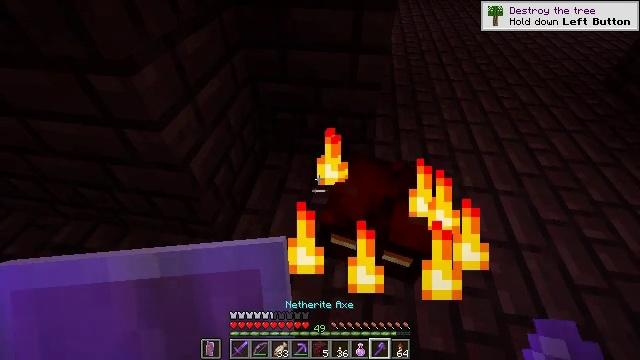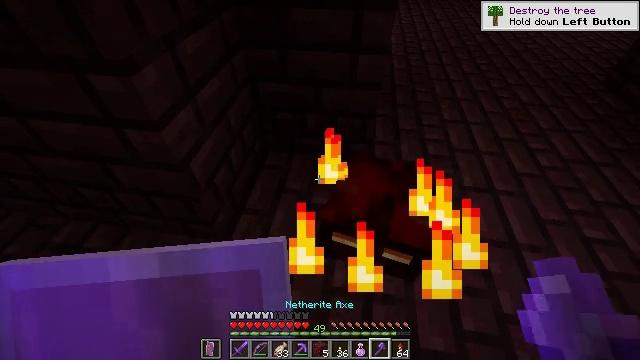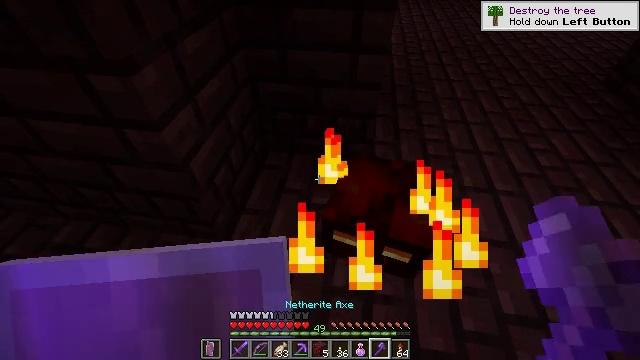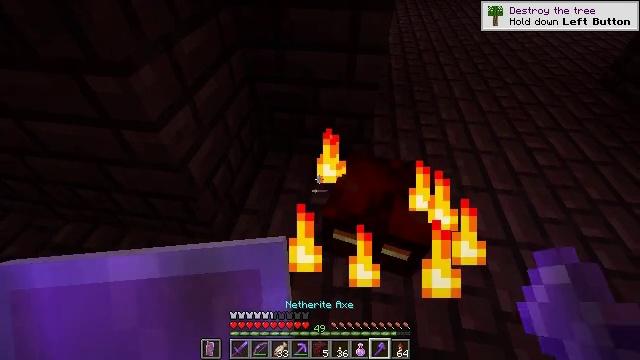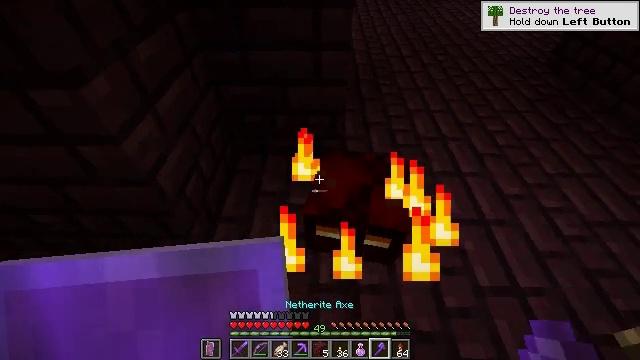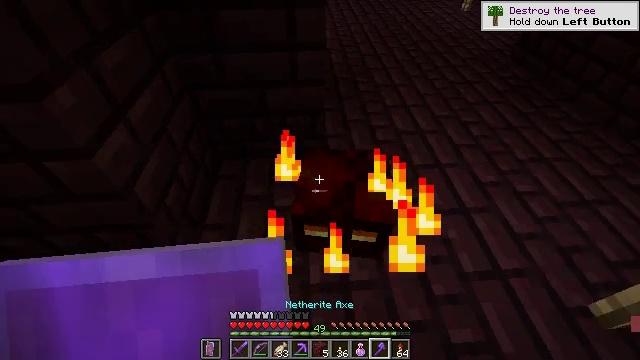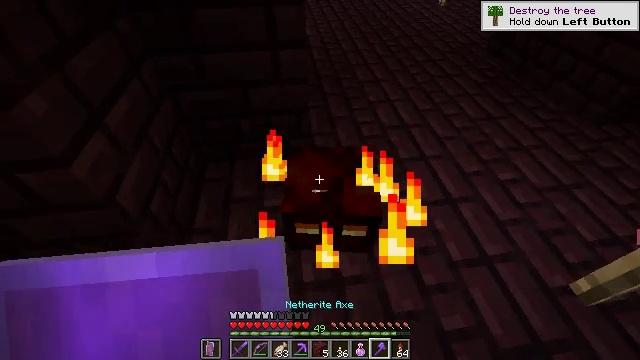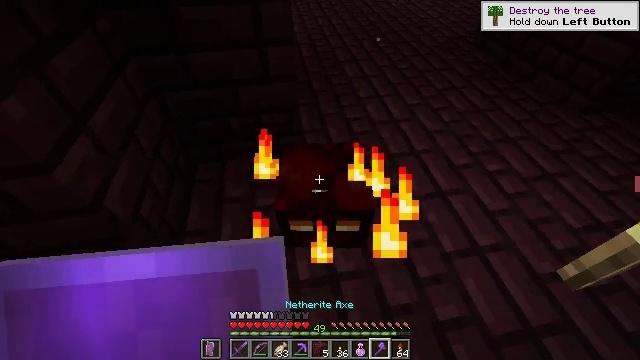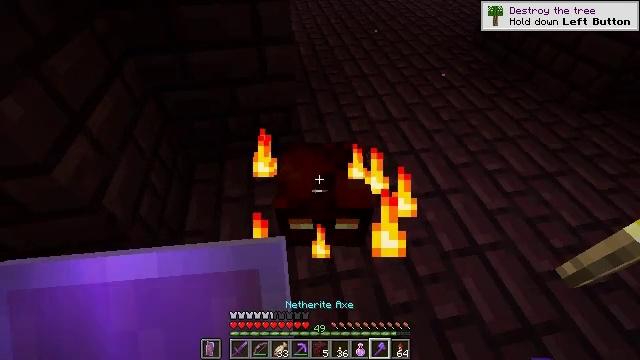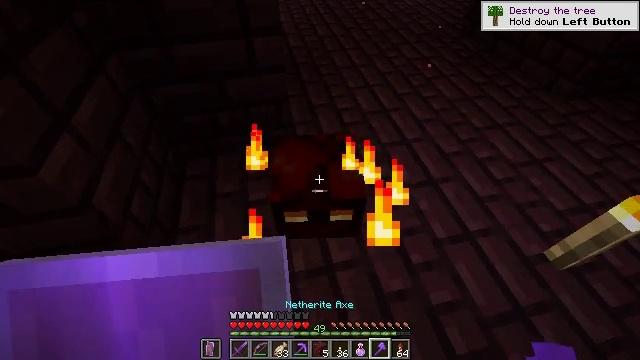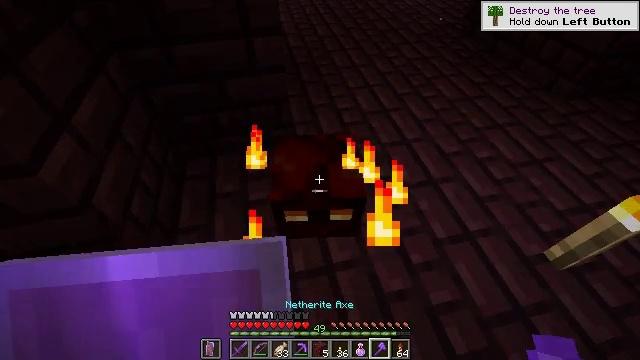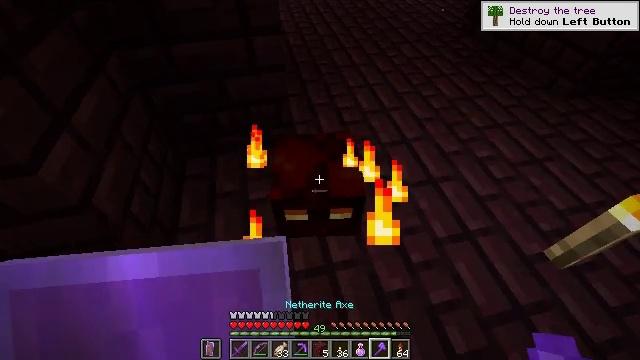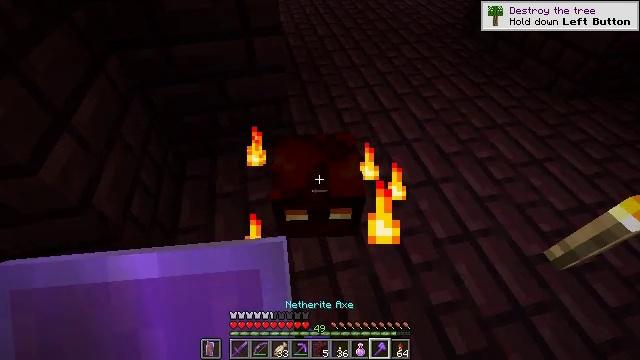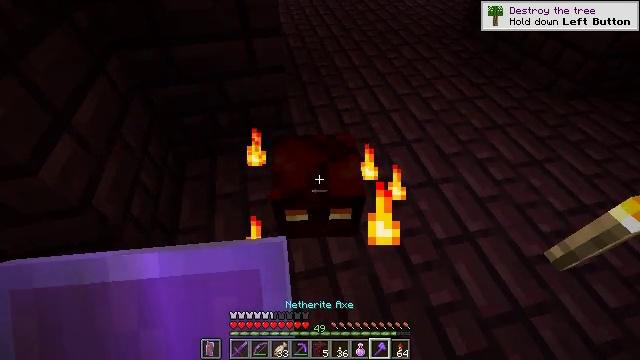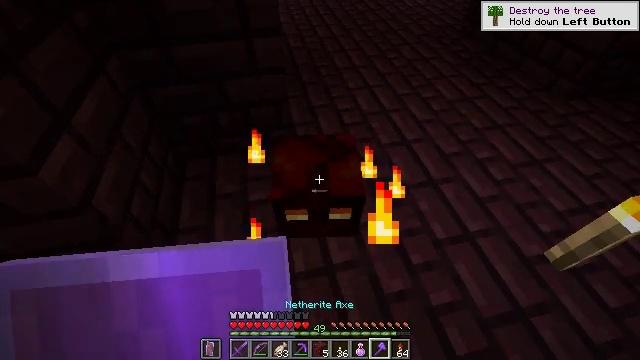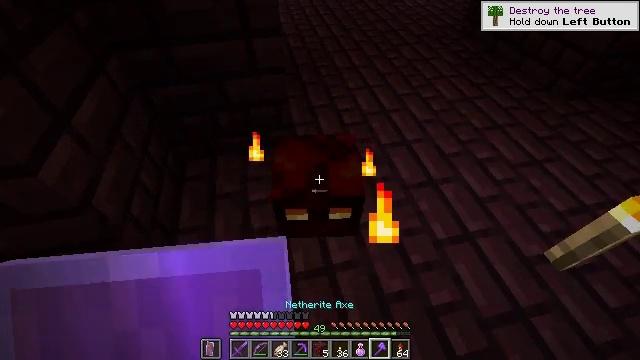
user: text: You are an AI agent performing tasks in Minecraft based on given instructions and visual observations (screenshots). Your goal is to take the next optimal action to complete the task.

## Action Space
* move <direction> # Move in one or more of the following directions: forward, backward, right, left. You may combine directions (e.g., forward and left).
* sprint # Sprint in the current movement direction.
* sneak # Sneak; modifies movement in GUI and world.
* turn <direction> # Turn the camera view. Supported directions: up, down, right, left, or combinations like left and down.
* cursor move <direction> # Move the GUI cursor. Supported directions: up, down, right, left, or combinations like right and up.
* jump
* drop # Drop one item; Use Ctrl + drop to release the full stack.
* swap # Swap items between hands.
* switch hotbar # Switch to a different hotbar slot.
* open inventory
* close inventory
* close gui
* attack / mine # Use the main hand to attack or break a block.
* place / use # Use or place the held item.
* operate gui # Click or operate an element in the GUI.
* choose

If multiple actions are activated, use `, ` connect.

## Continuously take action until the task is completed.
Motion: motion action
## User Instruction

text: Fight hostile mobs.
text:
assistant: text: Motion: no_op
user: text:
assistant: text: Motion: no_op
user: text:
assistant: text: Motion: no_op
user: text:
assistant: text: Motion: turn right
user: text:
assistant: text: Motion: turn right
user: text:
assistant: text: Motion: turn right
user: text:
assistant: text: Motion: turn right
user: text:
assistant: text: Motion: no_op
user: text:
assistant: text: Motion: turn right and down
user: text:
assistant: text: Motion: no_op
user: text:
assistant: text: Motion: attack / mine
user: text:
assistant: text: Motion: attack / mine
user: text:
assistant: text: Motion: attack / mine
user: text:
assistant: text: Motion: no_op
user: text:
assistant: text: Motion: no_op
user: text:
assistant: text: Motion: no_op